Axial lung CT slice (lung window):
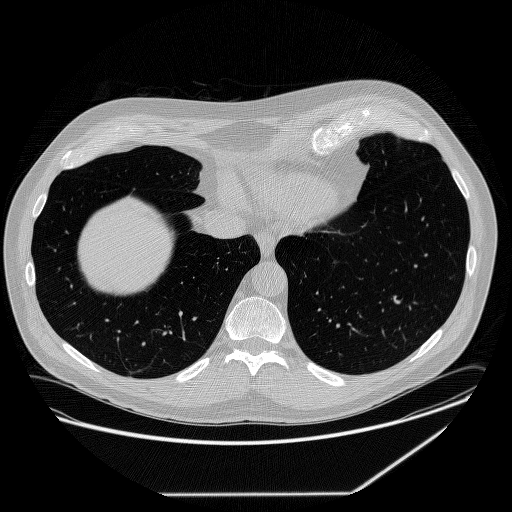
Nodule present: no